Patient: sex M, age 26
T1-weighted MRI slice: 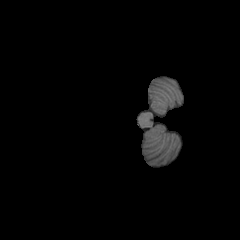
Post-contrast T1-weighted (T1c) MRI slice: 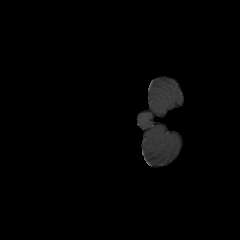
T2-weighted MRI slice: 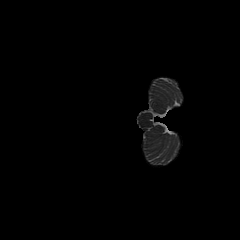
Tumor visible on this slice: no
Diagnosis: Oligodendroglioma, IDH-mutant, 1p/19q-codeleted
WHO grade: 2